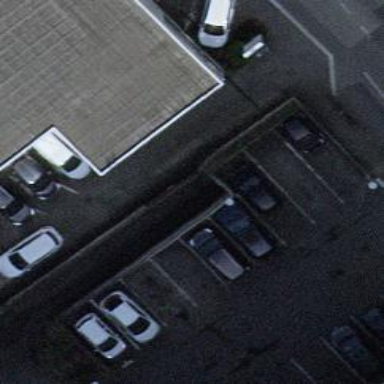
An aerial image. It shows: Parking aisle service road with tunnel.